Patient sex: M
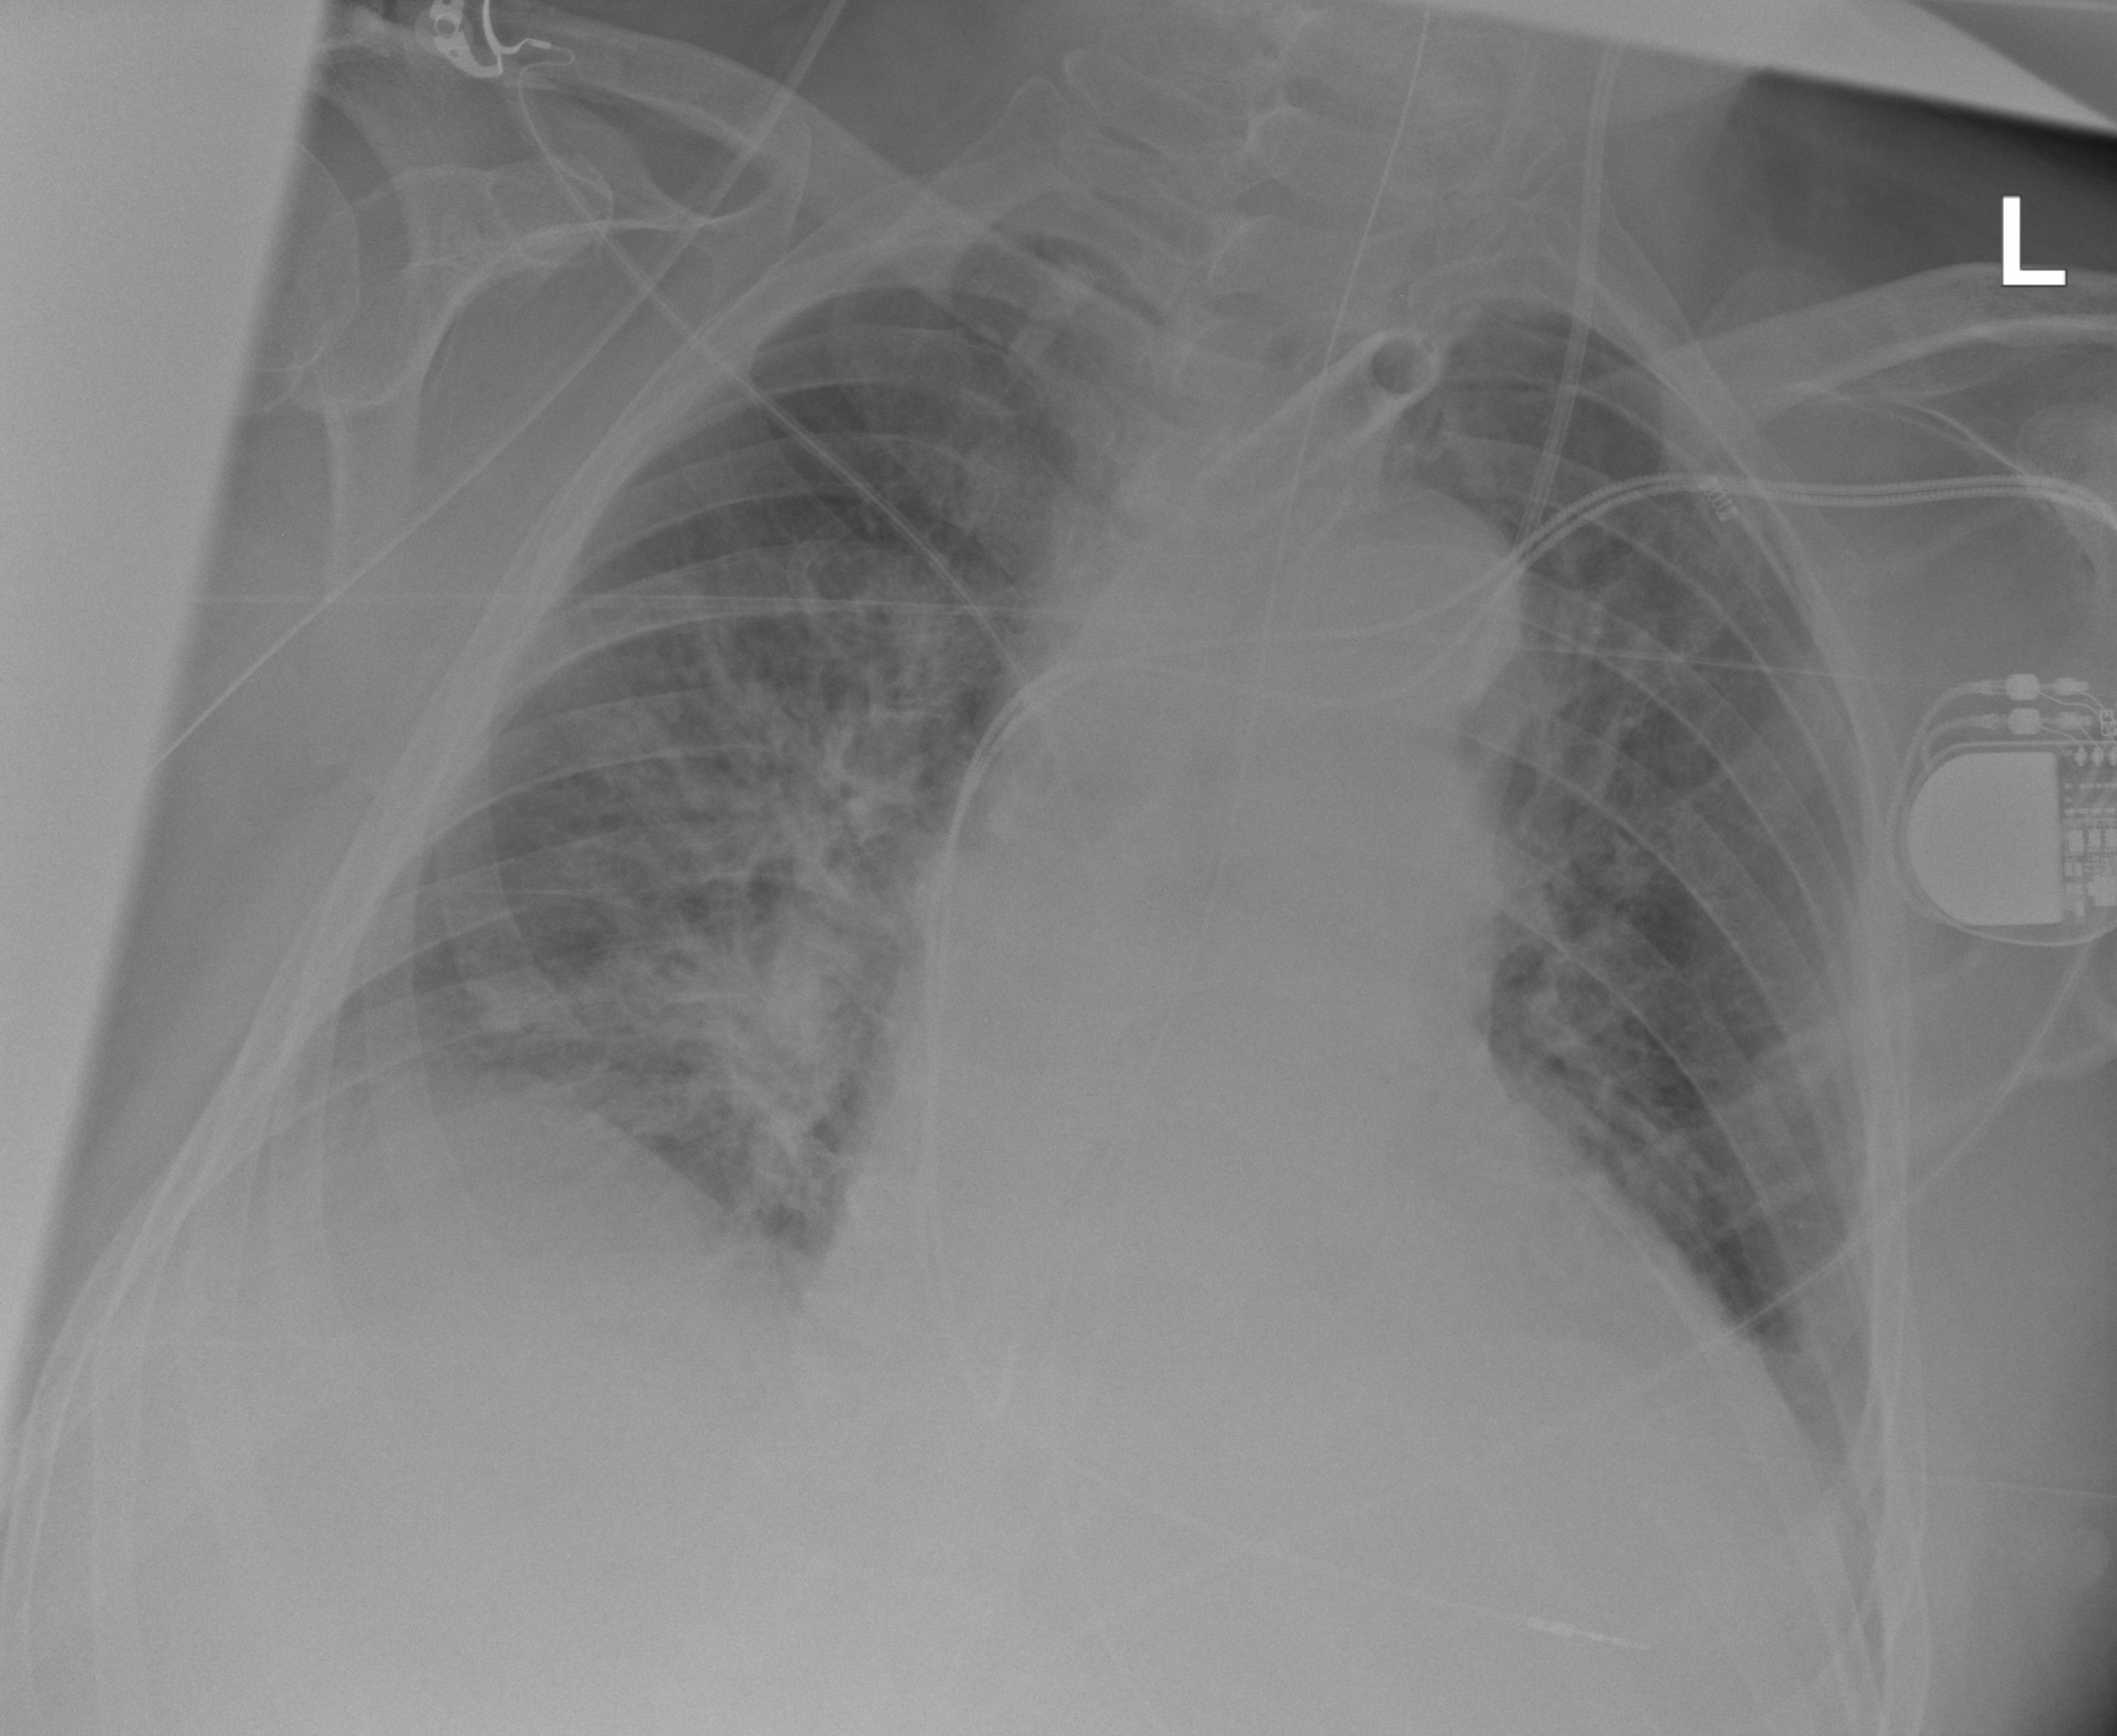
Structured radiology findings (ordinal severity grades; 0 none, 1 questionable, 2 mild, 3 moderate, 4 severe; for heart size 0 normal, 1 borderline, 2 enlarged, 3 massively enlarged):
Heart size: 2
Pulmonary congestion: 2
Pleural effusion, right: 0
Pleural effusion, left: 2
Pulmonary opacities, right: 3
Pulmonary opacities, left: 2
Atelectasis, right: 2
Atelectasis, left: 2